Platform: macOS
Application: Chrome
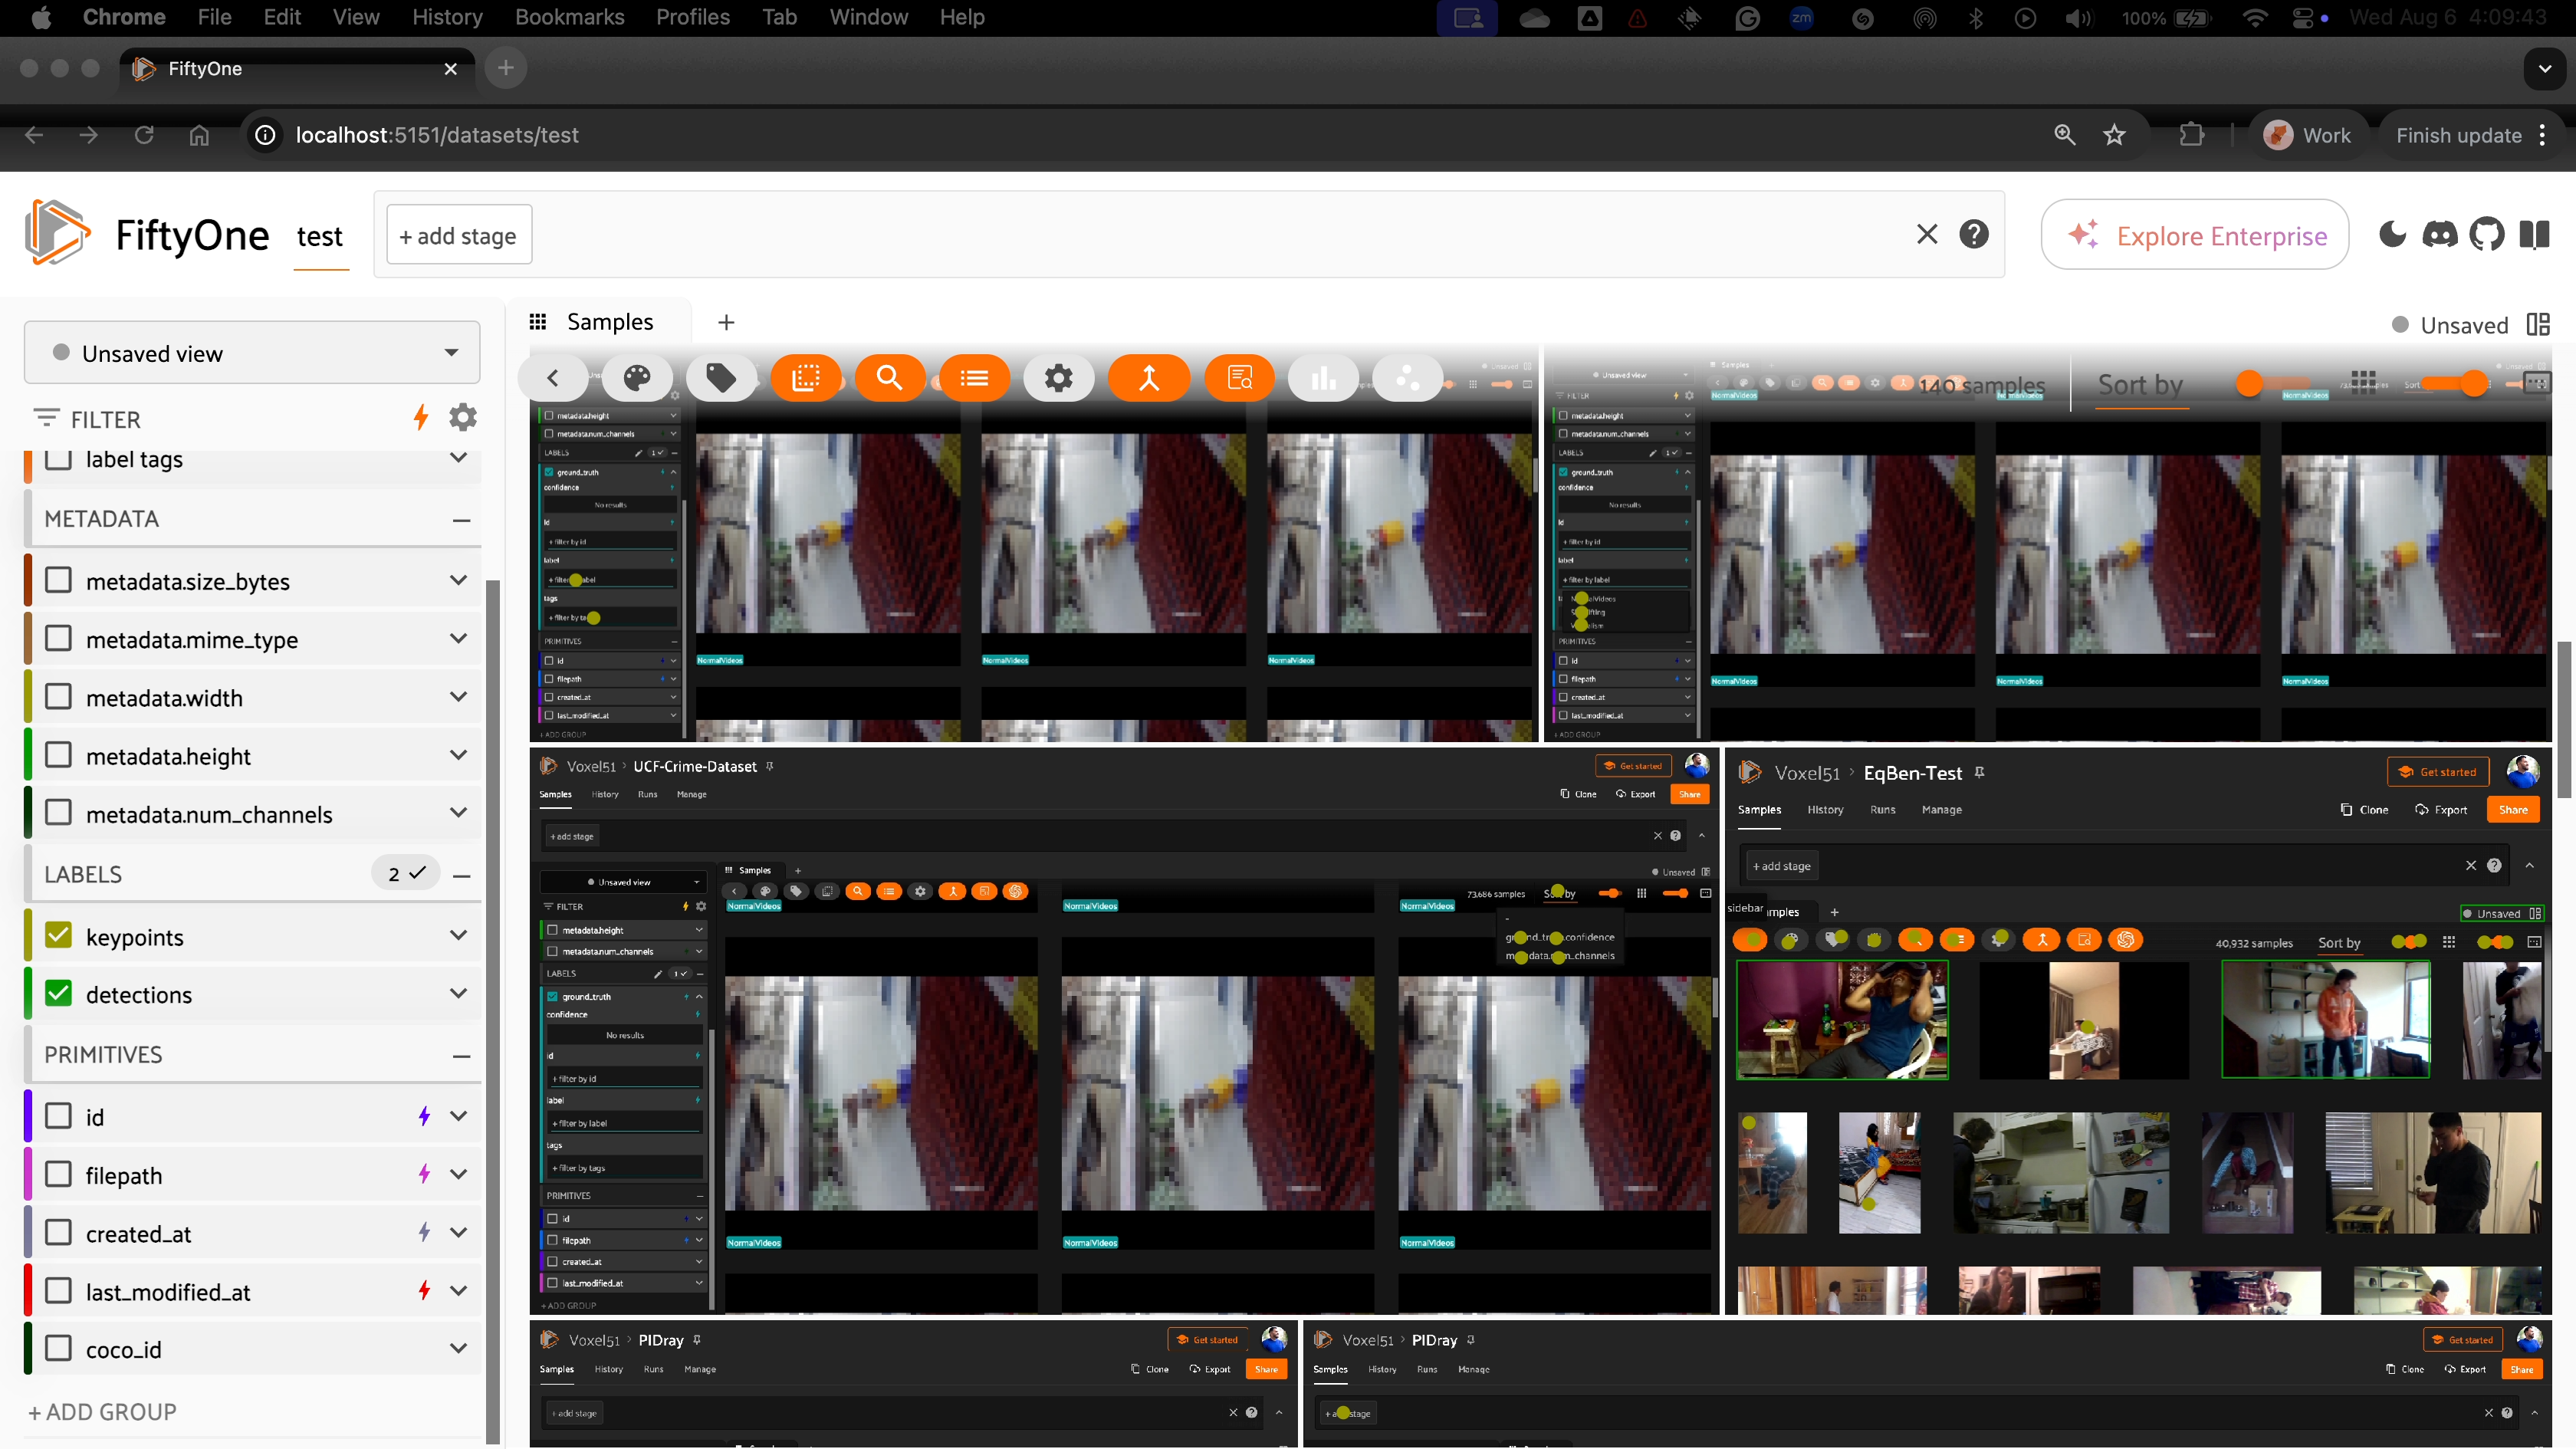
task_description: Open field visibility menu
action_type: click
element_info: Icon
steps_since_start: 1